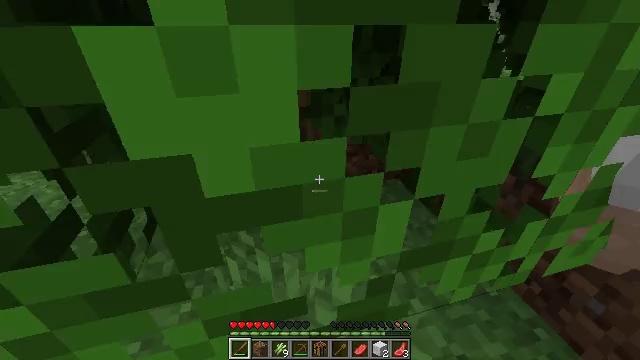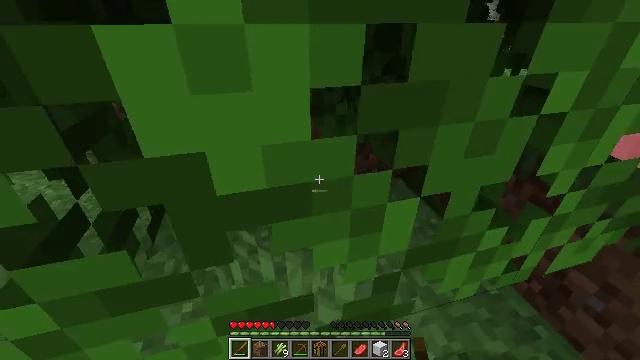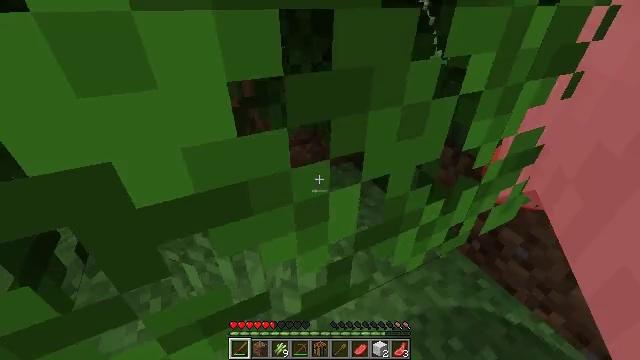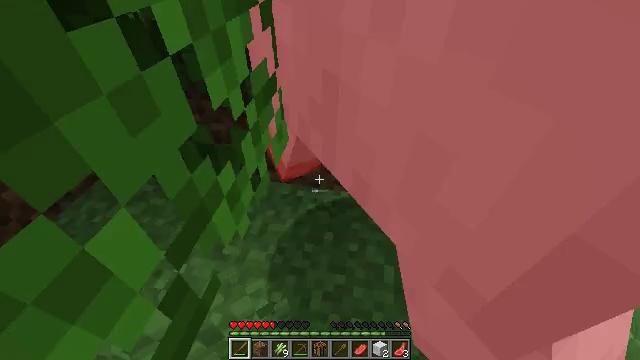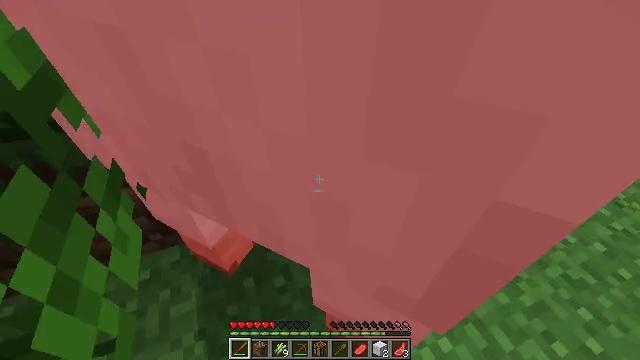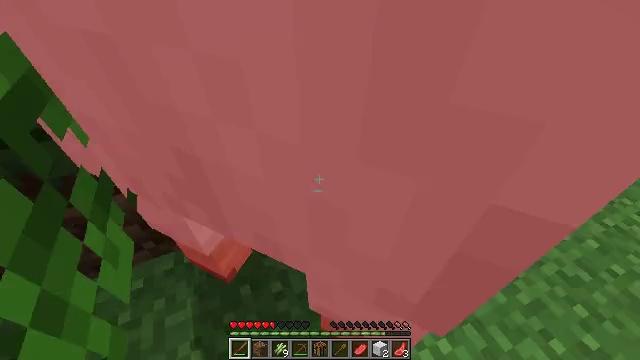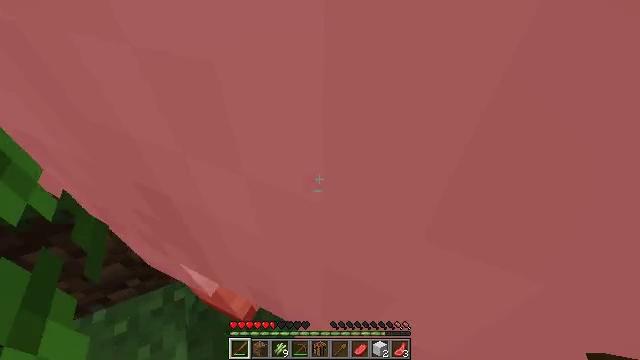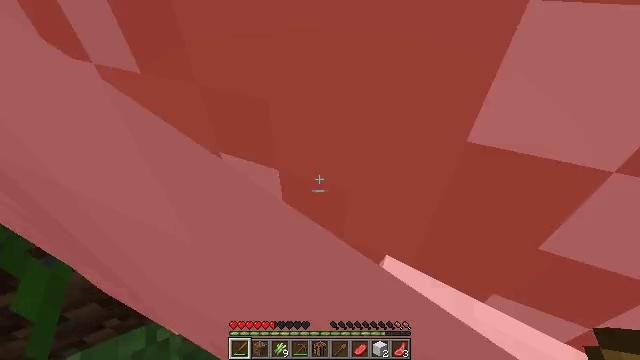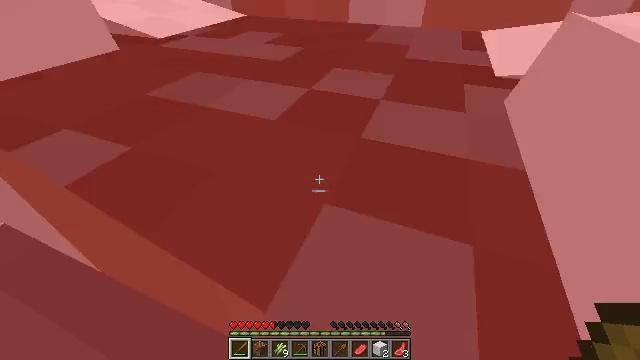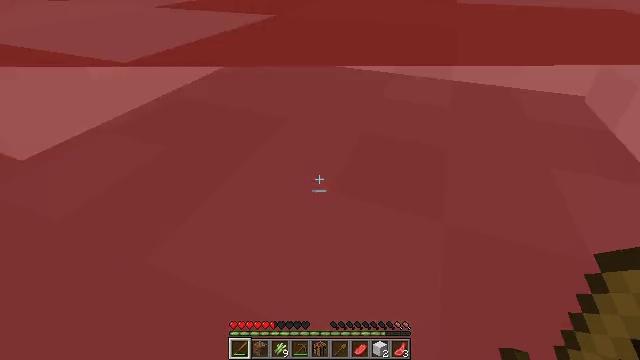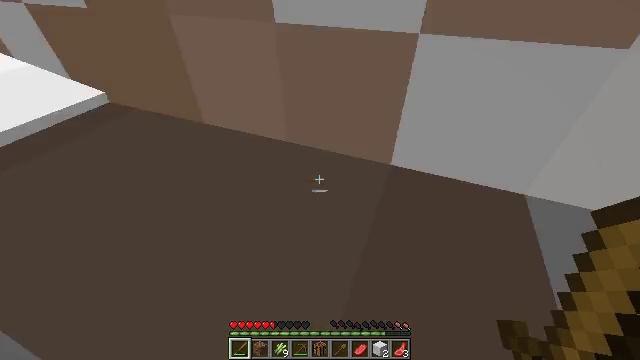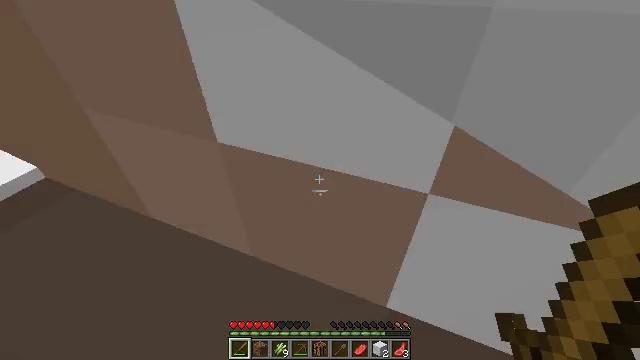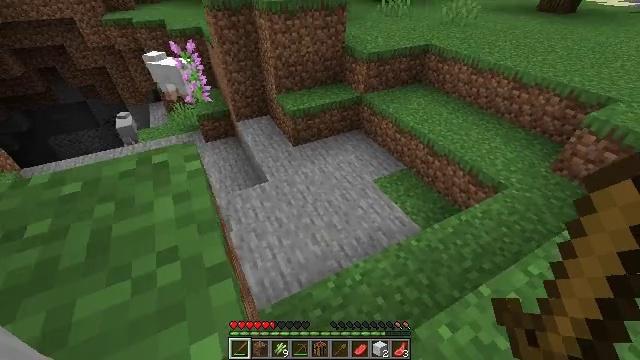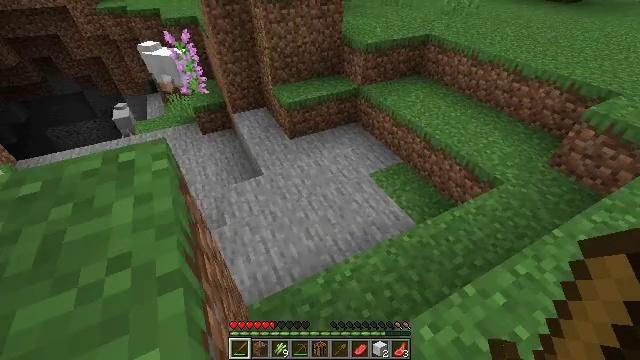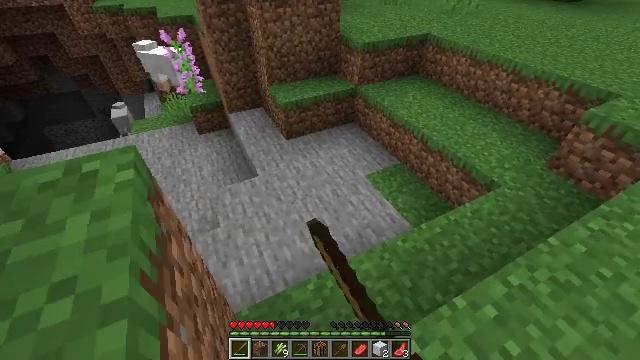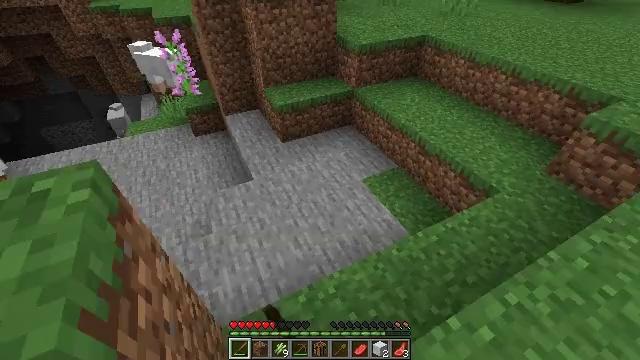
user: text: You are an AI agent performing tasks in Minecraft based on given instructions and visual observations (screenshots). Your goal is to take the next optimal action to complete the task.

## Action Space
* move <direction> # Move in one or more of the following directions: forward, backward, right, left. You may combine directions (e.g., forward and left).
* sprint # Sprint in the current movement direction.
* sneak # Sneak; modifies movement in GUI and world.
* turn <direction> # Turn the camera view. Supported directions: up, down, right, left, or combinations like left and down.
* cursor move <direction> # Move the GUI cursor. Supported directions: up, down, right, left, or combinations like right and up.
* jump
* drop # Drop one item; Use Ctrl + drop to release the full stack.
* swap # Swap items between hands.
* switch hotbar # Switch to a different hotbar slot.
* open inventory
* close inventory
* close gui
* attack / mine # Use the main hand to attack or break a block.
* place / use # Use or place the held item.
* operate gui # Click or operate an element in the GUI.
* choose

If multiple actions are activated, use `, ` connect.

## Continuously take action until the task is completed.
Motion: motion action
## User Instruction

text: Hunt animals.
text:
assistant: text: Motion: move forward, sprint
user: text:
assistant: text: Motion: move forward, sprint, turn right and down
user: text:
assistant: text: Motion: move forward, sprint, turn right and down
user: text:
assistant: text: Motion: move forward, sprint, turn right and down
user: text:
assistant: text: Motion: move forward, sprint, turn right
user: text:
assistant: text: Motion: move forward, sprint
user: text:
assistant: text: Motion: move forward, sprint, turn right and up
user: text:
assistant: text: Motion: move forward, sprint, turn right and up
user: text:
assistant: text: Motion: move forward, sprint
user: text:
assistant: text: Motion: move forward, sprint
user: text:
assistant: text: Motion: move forward, sprint
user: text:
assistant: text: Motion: move forward, sprint
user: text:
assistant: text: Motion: move forward, sprint, turn down, attack / mine
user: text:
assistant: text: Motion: move forward, sprint, attack / mine
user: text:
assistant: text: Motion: move forward, sprint
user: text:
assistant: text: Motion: move forward, sprint
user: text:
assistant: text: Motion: move forward, sprint
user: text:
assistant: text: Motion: sprint